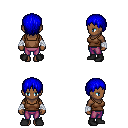
a pixel art fantasy rpg character, female body template, human, dark skin, brown pirate shirt, magenta pants, blue plain hairstyle, white cloth bandages, black shoes, four views (front, back, left, right), 2x2 character sprite sheet, small pixel art, hard edges, no anti-aliasing